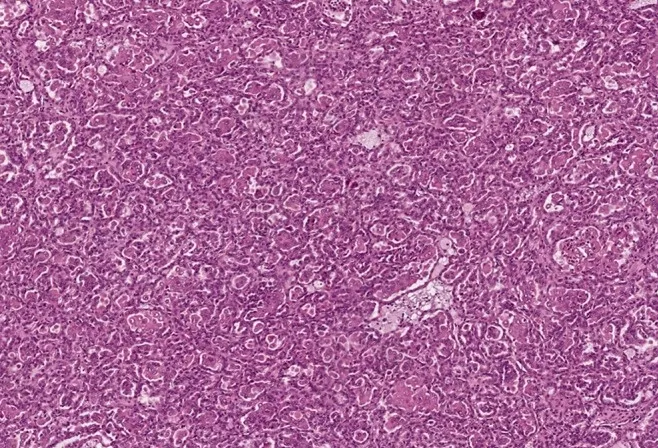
Pathomorphological examination of the mass excised from the right kidney of patient K. Type I papillary RCC. Hematoxylin-eosin staining, magnification x100.
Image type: pathology (h&e)